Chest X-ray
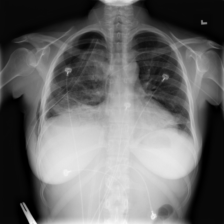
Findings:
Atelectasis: positive
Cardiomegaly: negative
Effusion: negative
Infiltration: negative
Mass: negative
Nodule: negative
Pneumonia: negative
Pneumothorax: negative
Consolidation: negative
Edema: negative
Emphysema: positive
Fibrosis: negative
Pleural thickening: negative
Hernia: negative